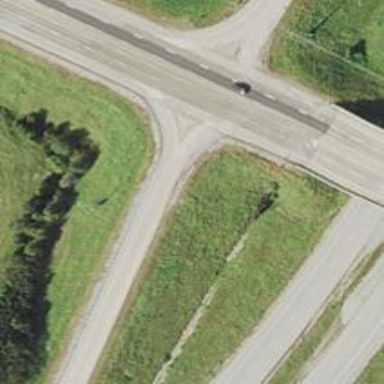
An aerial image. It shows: Trunk link highway.